Question: My flash web application calls php script to upload a document. At the same time, it calls another php script to save some data. The two calls should be independent of each other. However, the call to save data is blocked and is not processed until the first call (to upload) is completed. Is this the nature of PHP scripts?

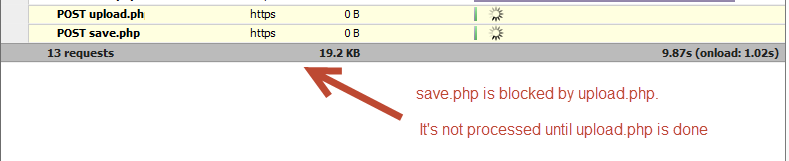
Answer: When using '$_SESSION' variables, the session file is locked until the request ends. This means that a new request cannot start being processed until the first one finishes.
To unlock the file, use <URL>. This will allow the second request to proceed.